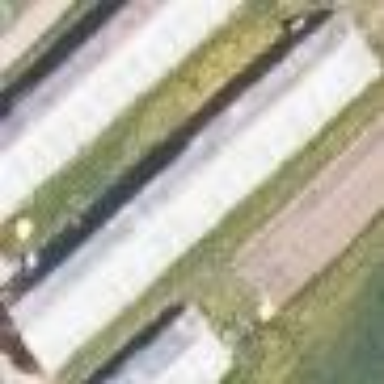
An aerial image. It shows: Greenhouse.